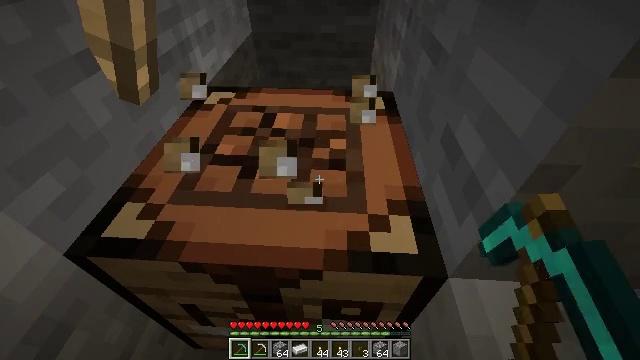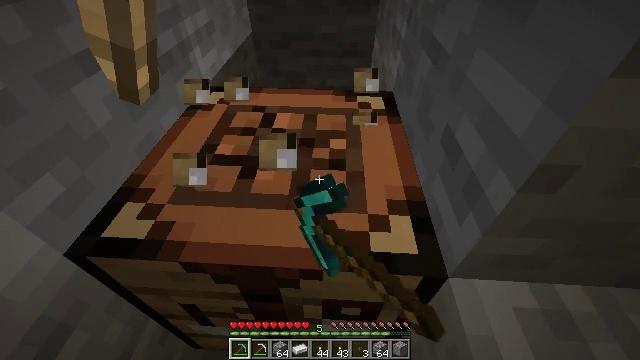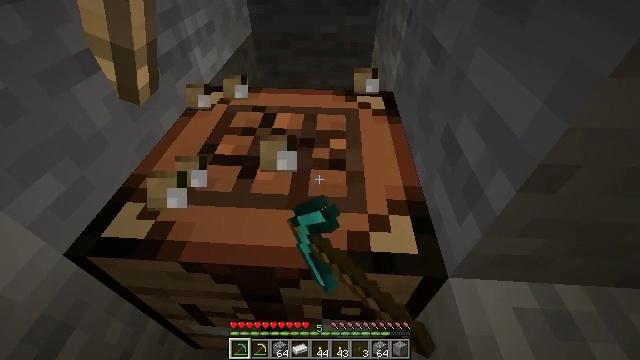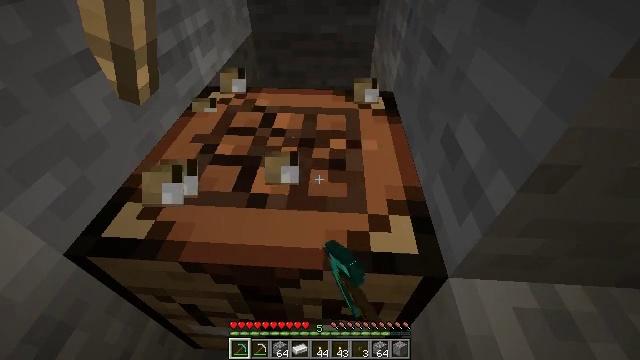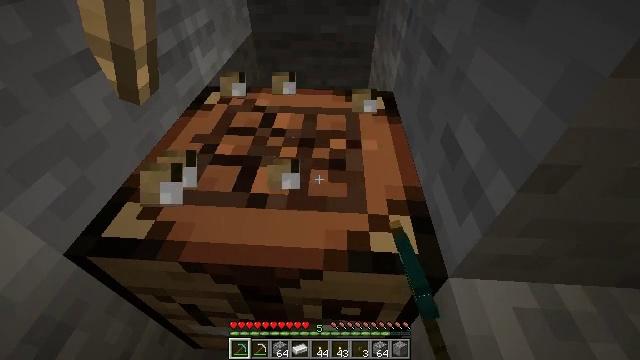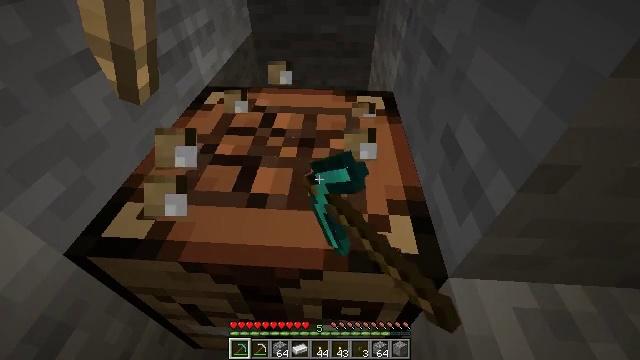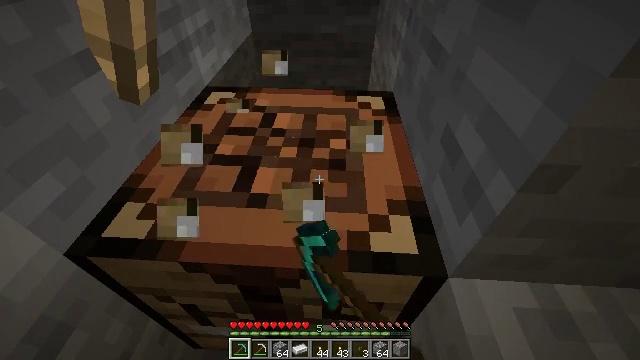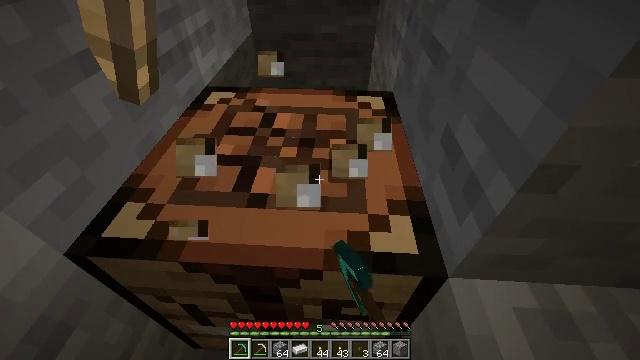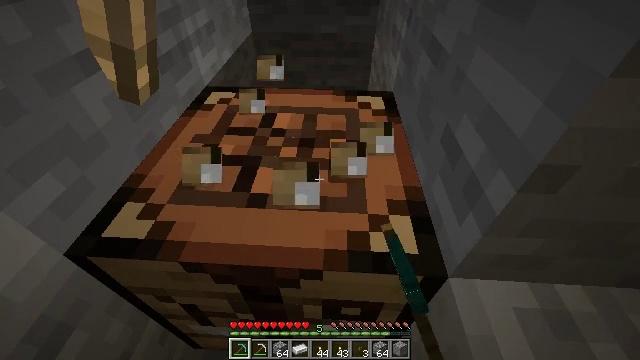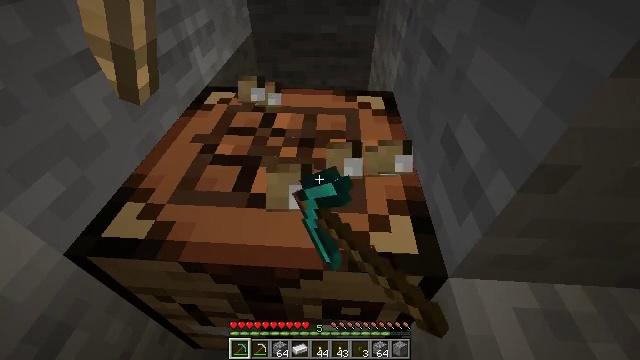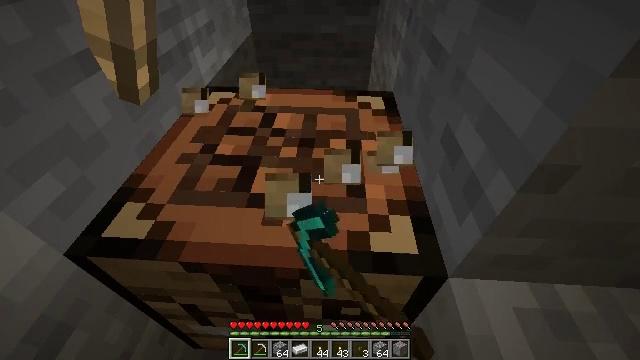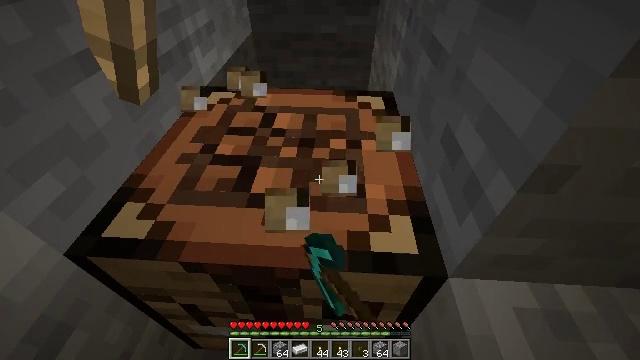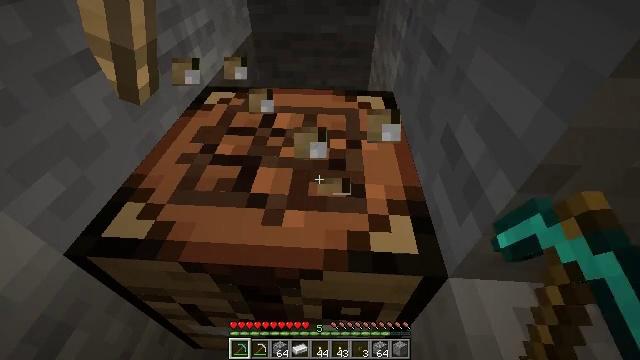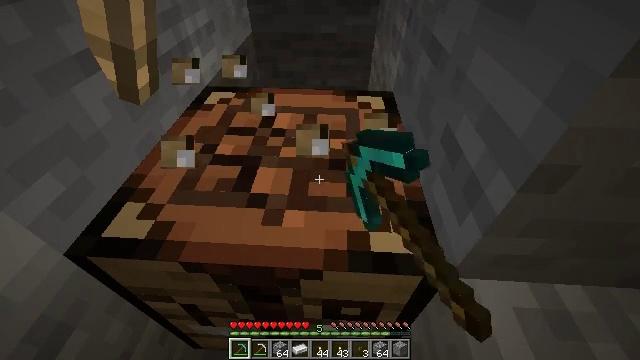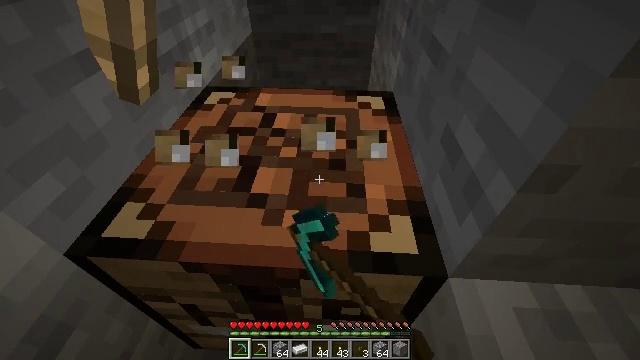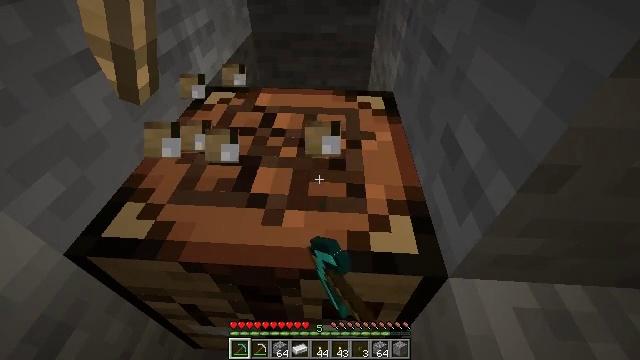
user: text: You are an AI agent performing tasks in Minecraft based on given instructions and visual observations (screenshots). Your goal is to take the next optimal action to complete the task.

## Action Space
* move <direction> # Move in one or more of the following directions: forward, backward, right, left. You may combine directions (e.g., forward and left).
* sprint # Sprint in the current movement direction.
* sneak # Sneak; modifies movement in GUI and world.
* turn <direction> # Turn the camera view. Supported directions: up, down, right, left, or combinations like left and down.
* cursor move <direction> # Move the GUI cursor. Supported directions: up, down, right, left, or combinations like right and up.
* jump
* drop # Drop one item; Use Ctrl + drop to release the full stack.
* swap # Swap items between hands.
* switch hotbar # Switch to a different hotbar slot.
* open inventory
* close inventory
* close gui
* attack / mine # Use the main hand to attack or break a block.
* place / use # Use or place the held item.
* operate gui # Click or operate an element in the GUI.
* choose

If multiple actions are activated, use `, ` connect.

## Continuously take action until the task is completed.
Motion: motion action
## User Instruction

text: Mine block crafting table.
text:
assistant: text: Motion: attack / mine
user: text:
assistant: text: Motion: attack / mine
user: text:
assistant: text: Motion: attack / mine
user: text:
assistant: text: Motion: attack / mine
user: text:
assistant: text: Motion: attack / mine
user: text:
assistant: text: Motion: attack / mine
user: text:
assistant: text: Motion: attack / mine
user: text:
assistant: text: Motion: attack / mine
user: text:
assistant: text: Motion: attack / mine
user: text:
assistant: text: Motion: attack / mine
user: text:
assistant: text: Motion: attack / mine
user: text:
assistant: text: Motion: attack / mine
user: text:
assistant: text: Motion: attack / mine
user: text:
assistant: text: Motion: attack / mine
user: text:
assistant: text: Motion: attack / mine
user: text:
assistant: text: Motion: attack / mine
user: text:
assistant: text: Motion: attack / mine
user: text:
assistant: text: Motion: attack / mine
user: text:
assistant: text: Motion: attack / mine
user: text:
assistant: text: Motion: attack / mine
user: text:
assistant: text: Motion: attack / mine
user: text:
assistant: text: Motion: attack / mine
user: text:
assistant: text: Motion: attack / mine
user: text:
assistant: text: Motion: attack / mine
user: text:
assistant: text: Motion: attack / mine
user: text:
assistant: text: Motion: attack / mine
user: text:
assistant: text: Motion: attack / mine
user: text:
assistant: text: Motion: attack / mine
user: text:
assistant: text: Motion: attack / mine
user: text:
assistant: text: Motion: attack / mine